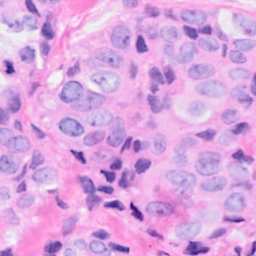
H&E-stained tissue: Breast